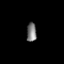
Tissue: lung
Cell type: Epithelial cells
Senescence score: 0.2212
Nuclear area (px): 181
Mean DAPI intensity: 123.475